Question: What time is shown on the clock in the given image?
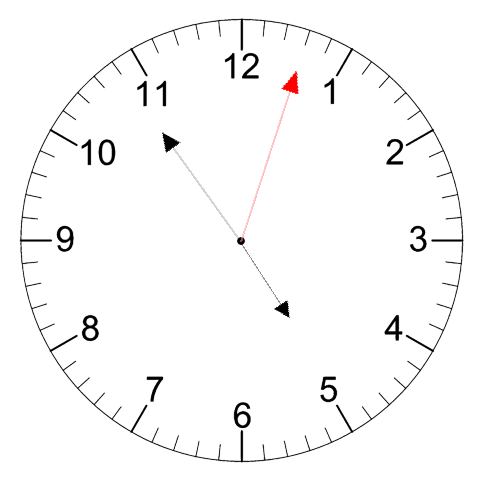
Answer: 04:54:03